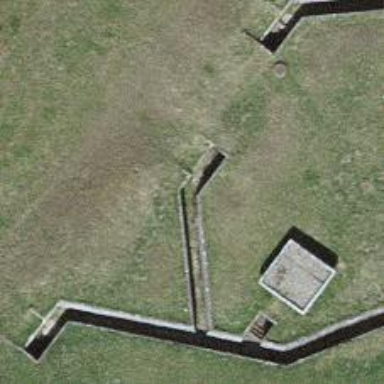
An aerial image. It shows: Military trench.